Question: I am trying to create my first C# app and ran into a problem.
'''
<NavigationWindow x:Class="WPF_Navigation.MainWindow"
xmlns="http://schemas.microsoft.com/winfx/2006/xaml/presentation"
xmlns:x="http://schemas.microsoft.com/winfx/2006/xaml"
xmlns:d="http://schemas.microsoft.com/expression/blend/2008"
xmlns:mc="http://schemas.openxmlformats.org/markup-compatibility/2006"
xmlns:local="clr-namespace:WPF_Navigation"
mc:Ignorable="d"
Title="MainWindow" Height="350px" Width="525px" Source="incl/pages/Login.xaml">
'''
'''
<Page x:Class="WPF_Navigation.incl.pages.Login"
xmlns="http://schemas.microsoft.com/winfx/2006/xaml/presentation"
xmlns:x="http://schemas.microsoft.com/winfx/2006/xaml"
xmlns:mc="http://schemas.openxmlformats.org/markup-compatibility/2006"
xmlns:d="http://schemas.microsoft.com/expression/blend/2008"
xmlns:local="clr-namespace:WPF_Navigation.incl.pages"
mc:Ignorable="d"
Height="350px" Width="525px"
Title="Login">
<Grid>
<Button x:Name="button" Content="Button" HorizontalAlignment="Left" Margin="440,320,0,0" VerticalAlignment="Top" Width="75"/>
</Grid>
'''
As you can see the height and width is exactly the same on both and the button is in the bottom right corner well within the 350px X 525px window. So why is it that when I run the app the button is out off screen? (had to resize window as seen in the image below)

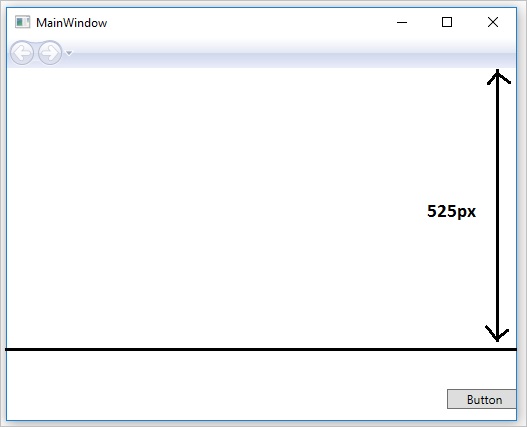
Answer: The windows height includes all of its ui: your page + title + borders + ???. See this example
'''
<Window
x:Name="TheWindow"
xmlns="http://schemas.microsoft.com/winfx/2006/xaml/presentation"
xmlns:x="http://schemas.microsoft.com/winfx/2006/xaml"
Height="200">
<Grid x:Name="TheGrid">
<TextBlock Text="{Binding Path=ActualHeight, ElementName=TheGrid}" />
</Grid>
</Window>
'''
yields this:
<URL>
So there is a difference of 39 pixels for the window ui (will vary depending on your os).
Hope it helps.